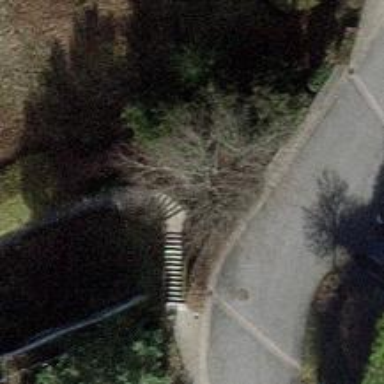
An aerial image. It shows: Set of steps on the road.